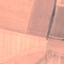
Land use / land cover: AnnualCrop